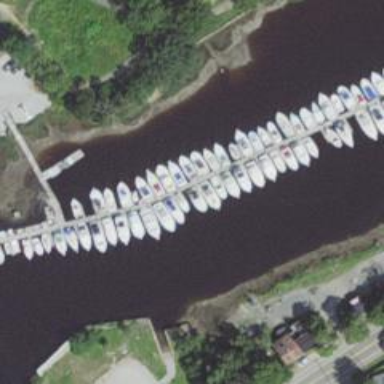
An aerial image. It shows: Pier with mooring facilities.